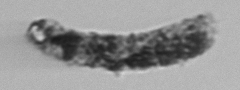
Label: fecal_pellet